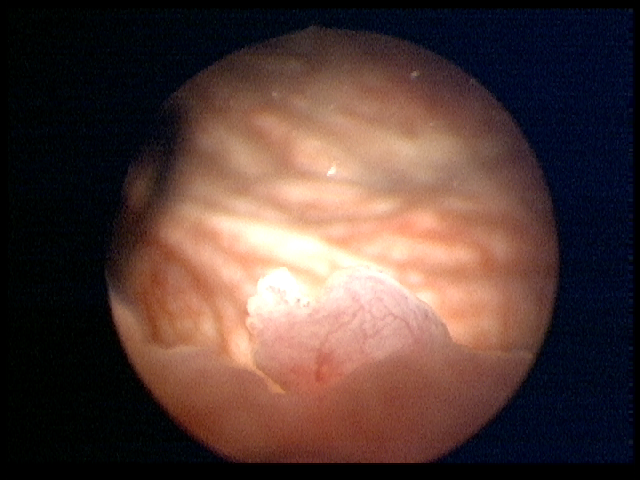
Modality: WLC
Class: Non-malignant
Subclass: CCG
Lesion: L1
Morphology: Papillary
Bladder cancer association: No